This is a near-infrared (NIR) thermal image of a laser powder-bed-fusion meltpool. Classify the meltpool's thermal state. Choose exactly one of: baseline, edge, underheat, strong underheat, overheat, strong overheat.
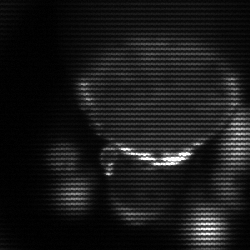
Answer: edge